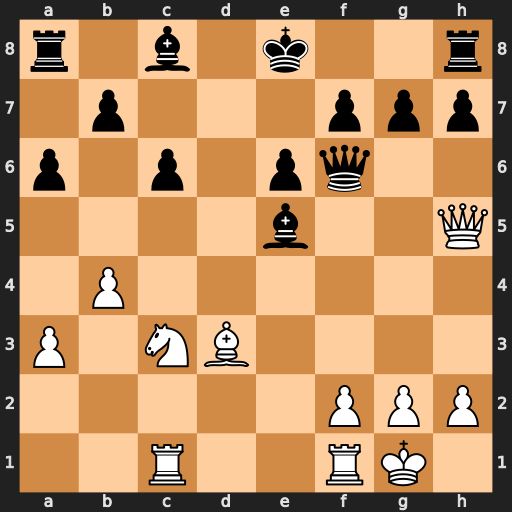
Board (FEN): r1b1k2r/1p3ppp/p1p1pq2/4b2Q/1P6/P1NB4/5PPP/2R2RK1
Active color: w
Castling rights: kq
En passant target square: -
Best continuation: Ne4 Qf4 g3 Qf5 Nd6+ Bxd6 Bxf5